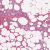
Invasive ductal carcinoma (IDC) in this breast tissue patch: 0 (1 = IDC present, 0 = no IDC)